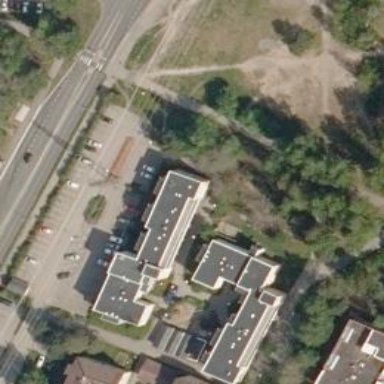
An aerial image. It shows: Parking area with surface.